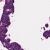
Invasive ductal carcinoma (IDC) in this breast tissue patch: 0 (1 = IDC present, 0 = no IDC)